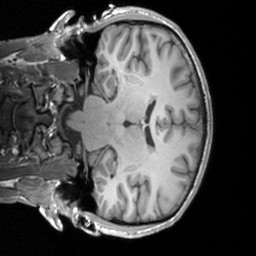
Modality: T1w
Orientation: coronal
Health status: healthy
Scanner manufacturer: siemens
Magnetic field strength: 3 T
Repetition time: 1.9 s
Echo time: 0.00226 s